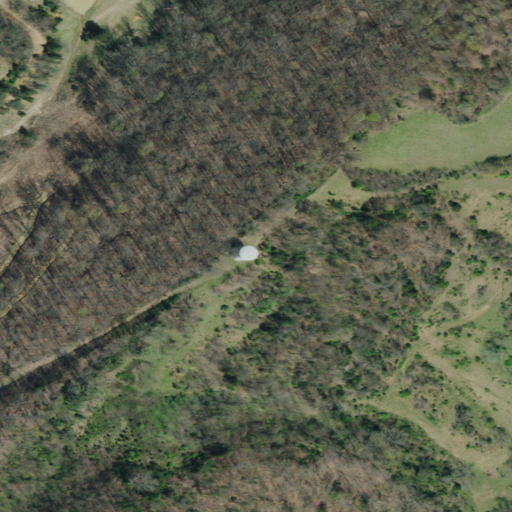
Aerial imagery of ridge(s) in Tennessee named Birdwell Ridge containing deciduous forest, pasture, open development, evergreen forest, and mixed forest